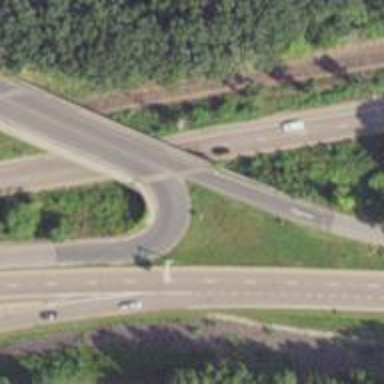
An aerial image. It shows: Bridge with asphalt surface. It is part of the trunk link highway.